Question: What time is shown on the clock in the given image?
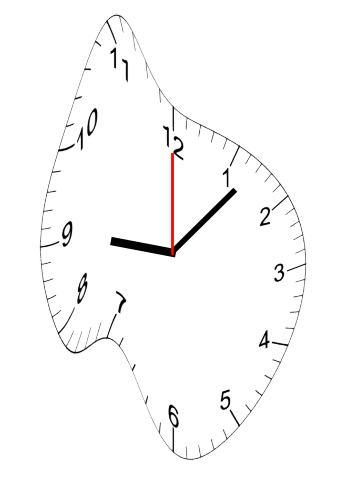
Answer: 09:07:00